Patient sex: F
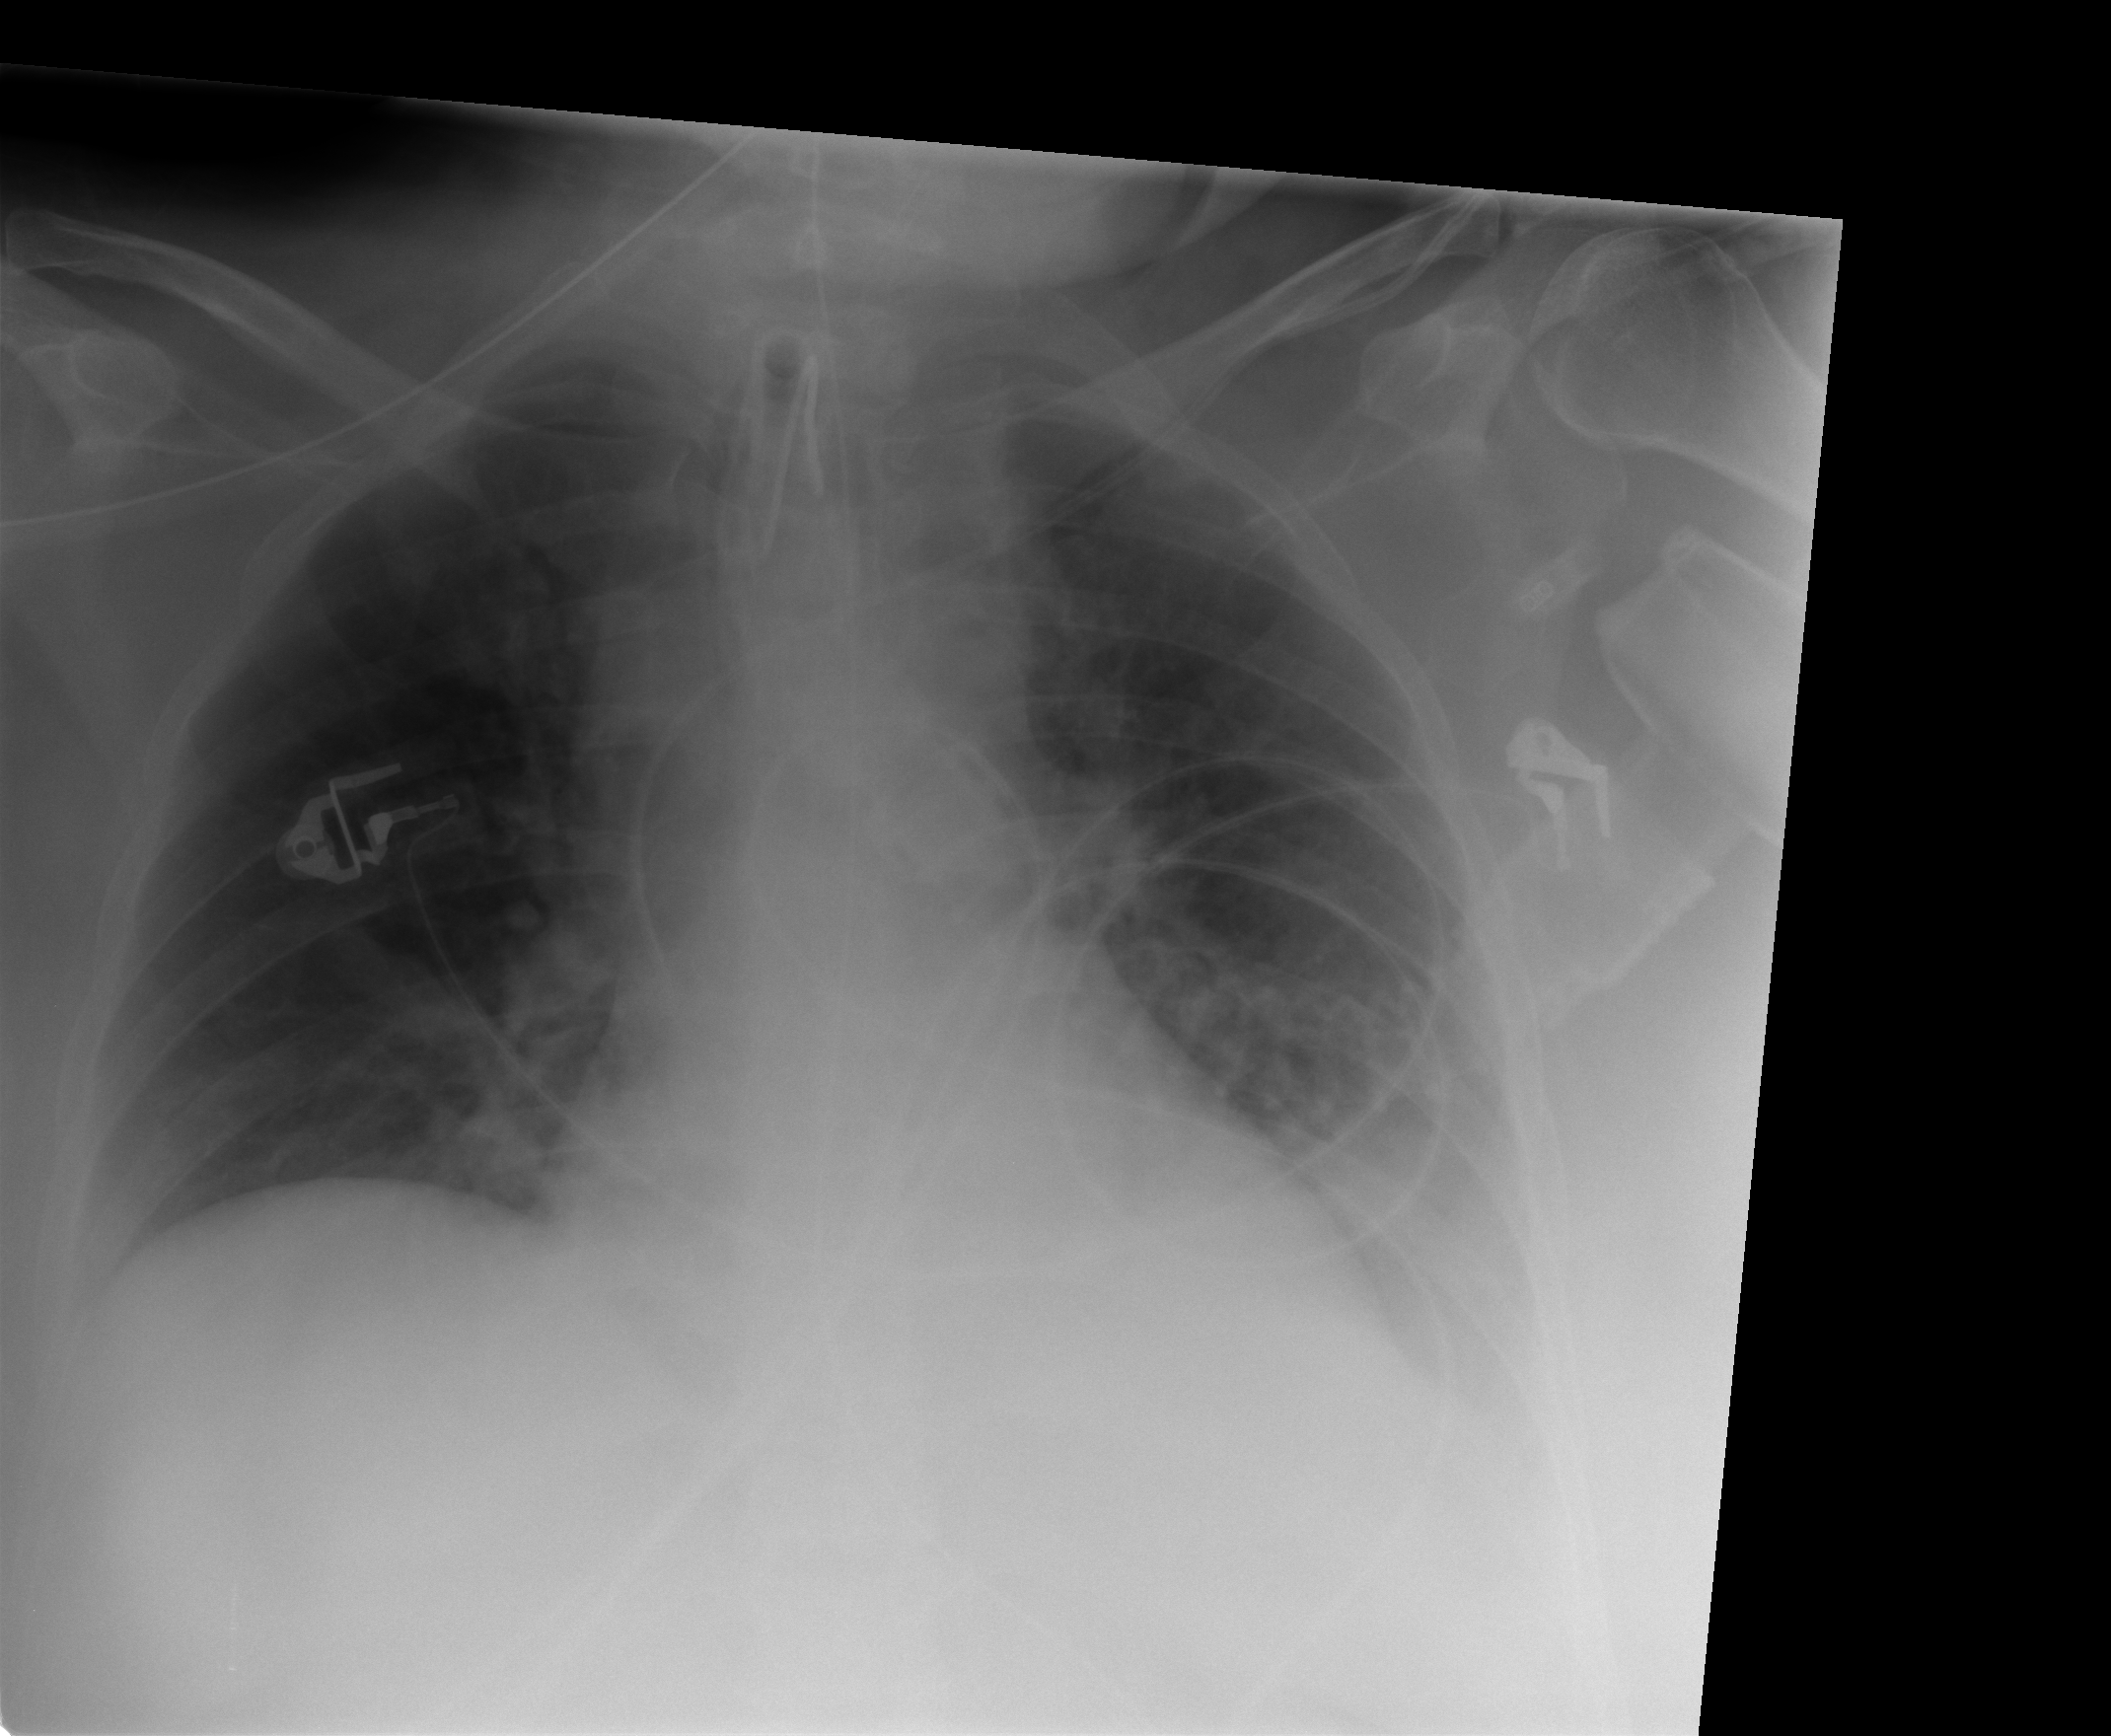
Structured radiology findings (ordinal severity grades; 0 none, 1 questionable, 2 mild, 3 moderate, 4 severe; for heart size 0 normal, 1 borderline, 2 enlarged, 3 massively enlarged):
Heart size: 0
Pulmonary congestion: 2
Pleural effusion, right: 1
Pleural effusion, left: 2
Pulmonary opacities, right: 0
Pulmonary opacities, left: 0
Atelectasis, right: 1
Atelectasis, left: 2